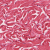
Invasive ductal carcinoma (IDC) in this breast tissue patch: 0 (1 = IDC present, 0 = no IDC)